The plot is a Morlet-wavelet scalogram of a rotor-rig vibration measurement. What is the most likely rotor condition (normal, misalignment, unbalance, looseness)?
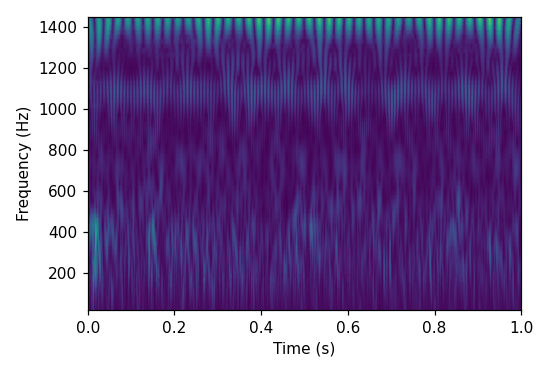
Answer: unbalance